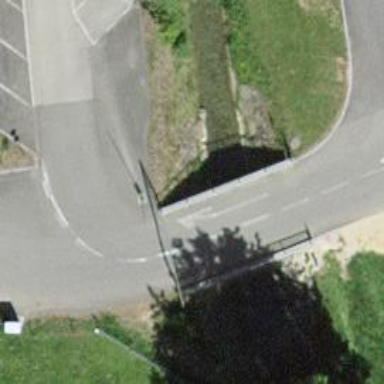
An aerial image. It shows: There is tunnel.